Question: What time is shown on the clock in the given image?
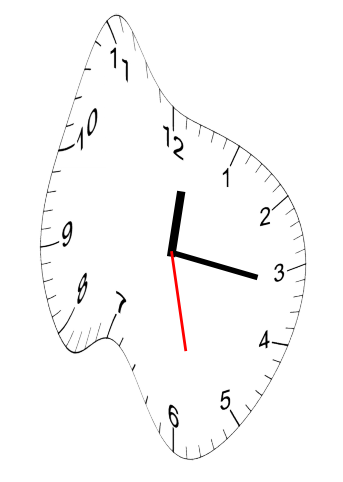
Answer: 12:16:28